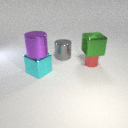
large purple metal cylinder above large cyan metal cube